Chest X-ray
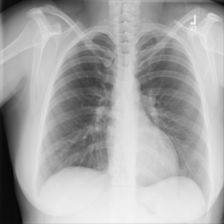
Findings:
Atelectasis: negative
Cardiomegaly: negative
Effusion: negative
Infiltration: negative
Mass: negative
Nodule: negative
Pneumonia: negative
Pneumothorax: negative
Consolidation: negative
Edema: negative
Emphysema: negative
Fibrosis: negative
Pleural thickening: negative
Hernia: negative